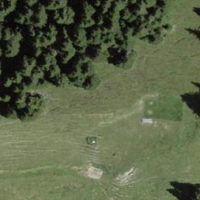
EUNIS habitat code: 43
Species observed at this site:
Carduus nutans